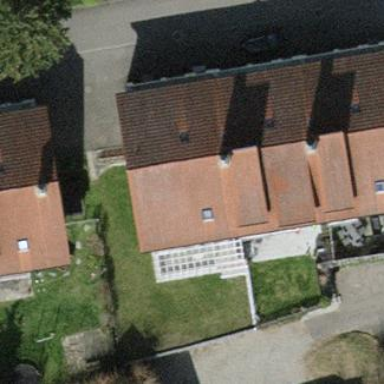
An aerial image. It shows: Terrace building.